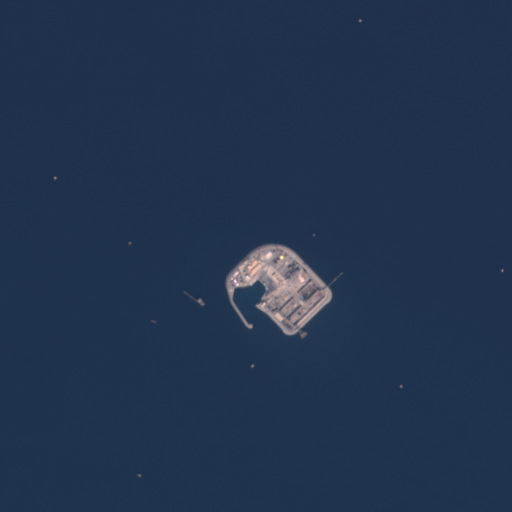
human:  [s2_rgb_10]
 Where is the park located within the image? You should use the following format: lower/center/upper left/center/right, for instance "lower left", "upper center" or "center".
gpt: The park is located in the center of the image.
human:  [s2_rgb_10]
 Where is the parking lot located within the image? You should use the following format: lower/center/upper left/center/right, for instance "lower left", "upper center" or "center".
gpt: The parking lot is located in the center of the image.
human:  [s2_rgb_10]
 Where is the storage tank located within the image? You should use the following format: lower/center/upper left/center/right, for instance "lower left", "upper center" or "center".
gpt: The storage tank is located in the center of the image.
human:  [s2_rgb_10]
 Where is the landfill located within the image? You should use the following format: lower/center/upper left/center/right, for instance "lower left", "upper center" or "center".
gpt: There is no landfill in the image.